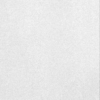
Label: dusty